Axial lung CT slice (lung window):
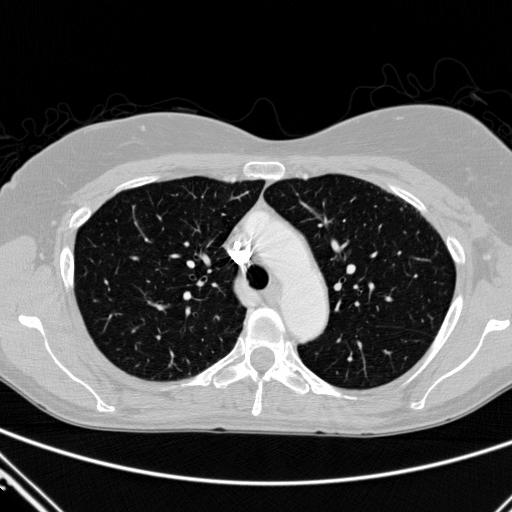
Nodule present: no